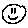
Label: smiley face